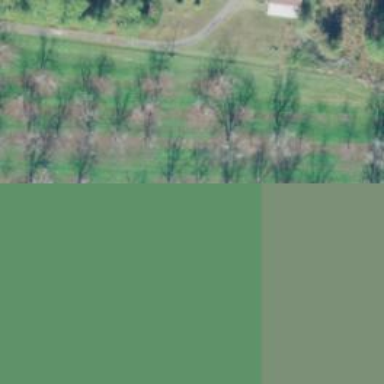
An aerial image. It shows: Orchard.